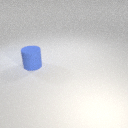
large blue rubber cylinder